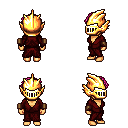
a pixel art fantasy rpg character, female body template, human, tanned skin, red robe, red pants, pink curly afro hairstyle, gold helm, leather bracers, four views (front, back, left, right), 2x2 character sprite sheet, small pixel art, hard edges, no anti-aliasing